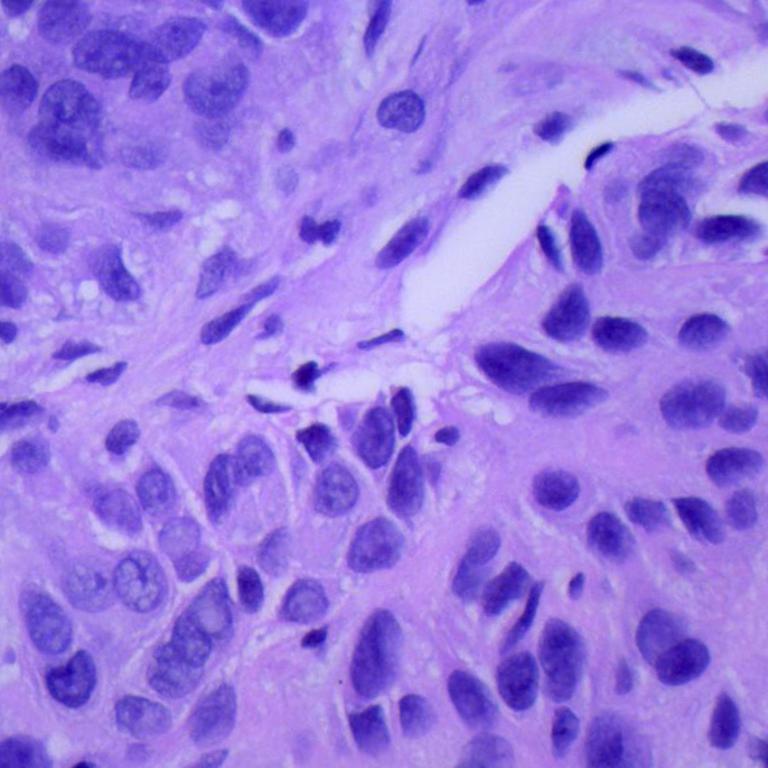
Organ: lung
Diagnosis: squamous carcinomas